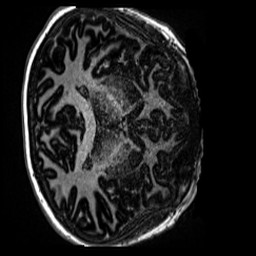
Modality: MP2RAGE
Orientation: axial
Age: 12
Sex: female
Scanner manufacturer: siemens
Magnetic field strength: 3 T
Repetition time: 4 s
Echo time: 0.00299 s